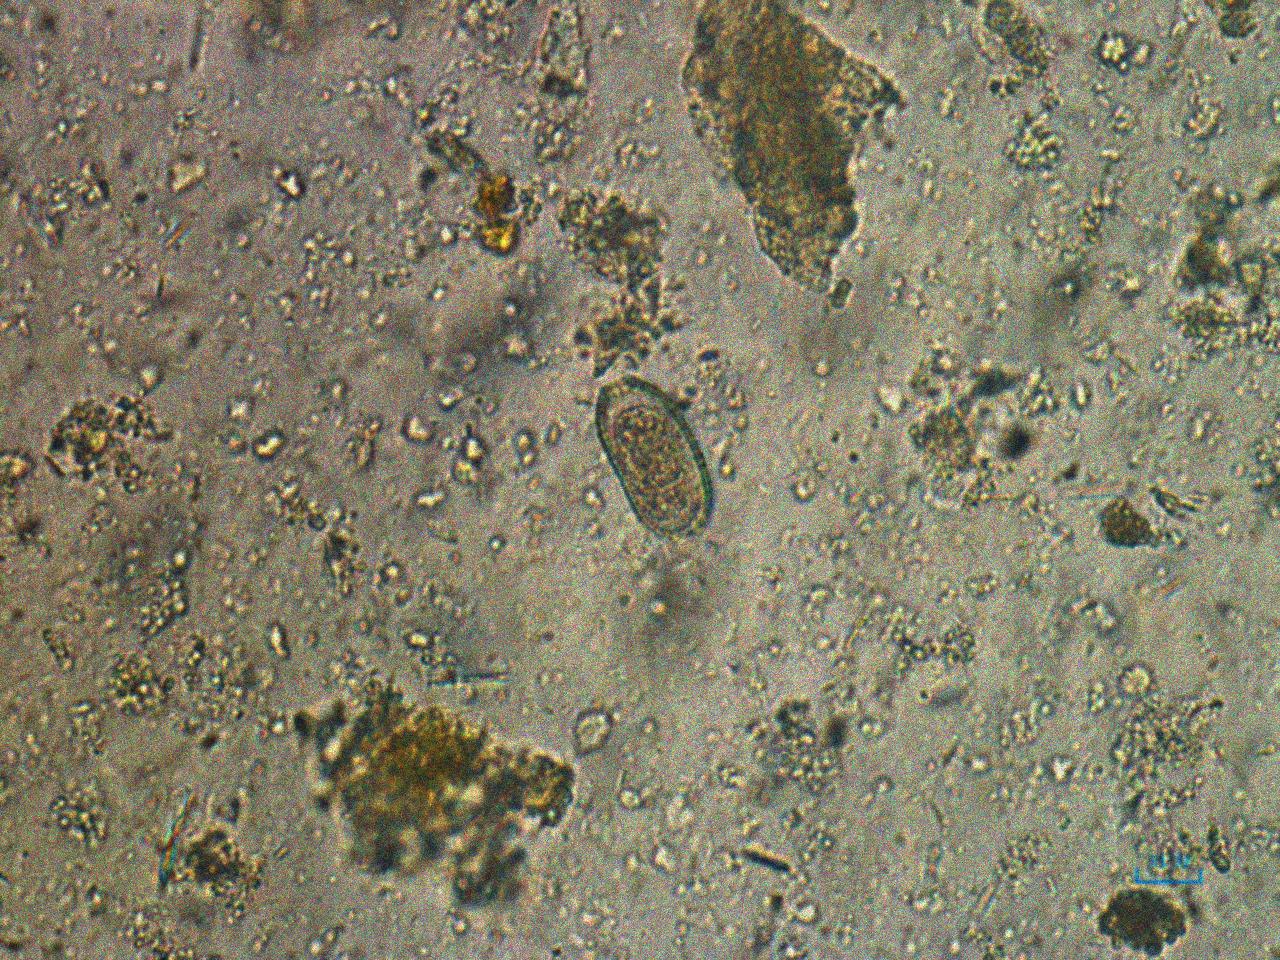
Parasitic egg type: Capillaria philippinensis